Current action and preconditions to check: trajectory_clear

Your task: For each precondition in the list above, predict whether it will hold at this action.

Consider the current scene as observed from the mobile robot's camera, and analyze the predicted future states of all dynamic agents (e.g., people, animals, vehicles, or any moving entities) within the NEXT SECOND.

IMPORTANT: Only answer "very likely" if you are absolutely certain—based on strong, clear evidence—that a dynamic agent will violate the precondition in the predicted future state. Do NOT answer "very likely" for unlikely, ambiguous, or low-probability risks.

Ask yourself for each precondition: Is there a high probability, with clear and convincing evidence, that the predicted future states of any dynamic agent will interfere with the predicted future state of the currently executing action within the NEXT SECOND, causing that precondition to fail?

Assess the risk level based on these predictions. Use "likely" or "very likely" if motions create a clear risk of interference.

Use "neutral" or "improbable" if agents are nearby but their predicted paths are clearly diverging or non-conflicting.

Failure Risk Categories: "very improbable", "improbable", "neutral", "likely", "very likely"

Answer Format: Output ONLY the probability_of_failure value from these categories: "very improbable", "improbable", "neutral", "likely", "very likely"

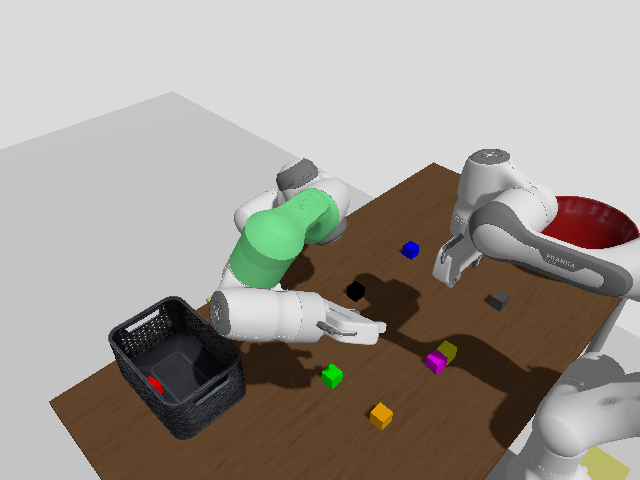

Answer: improbable